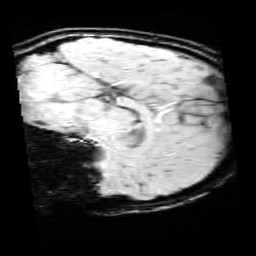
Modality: SWI
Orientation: sagittal
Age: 12
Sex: female
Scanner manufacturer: siemens
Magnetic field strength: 3 T
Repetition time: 0.027 s
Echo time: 0.02 s